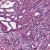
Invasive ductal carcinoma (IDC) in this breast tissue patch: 1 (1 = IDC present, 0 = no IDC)